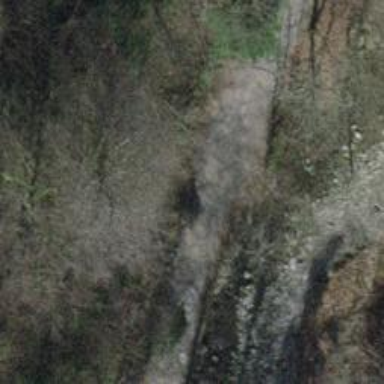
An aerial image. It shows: Culvert tunnel.